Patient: sex F, age 29
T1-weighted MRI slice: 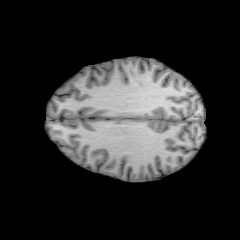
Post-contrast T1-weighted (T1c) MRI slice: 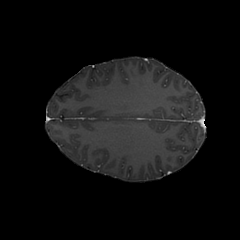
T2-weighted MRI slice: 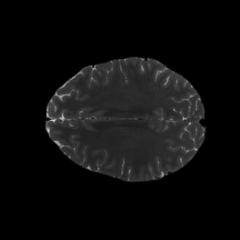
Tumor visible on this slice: no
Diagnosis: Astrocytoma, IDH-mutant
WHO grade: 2